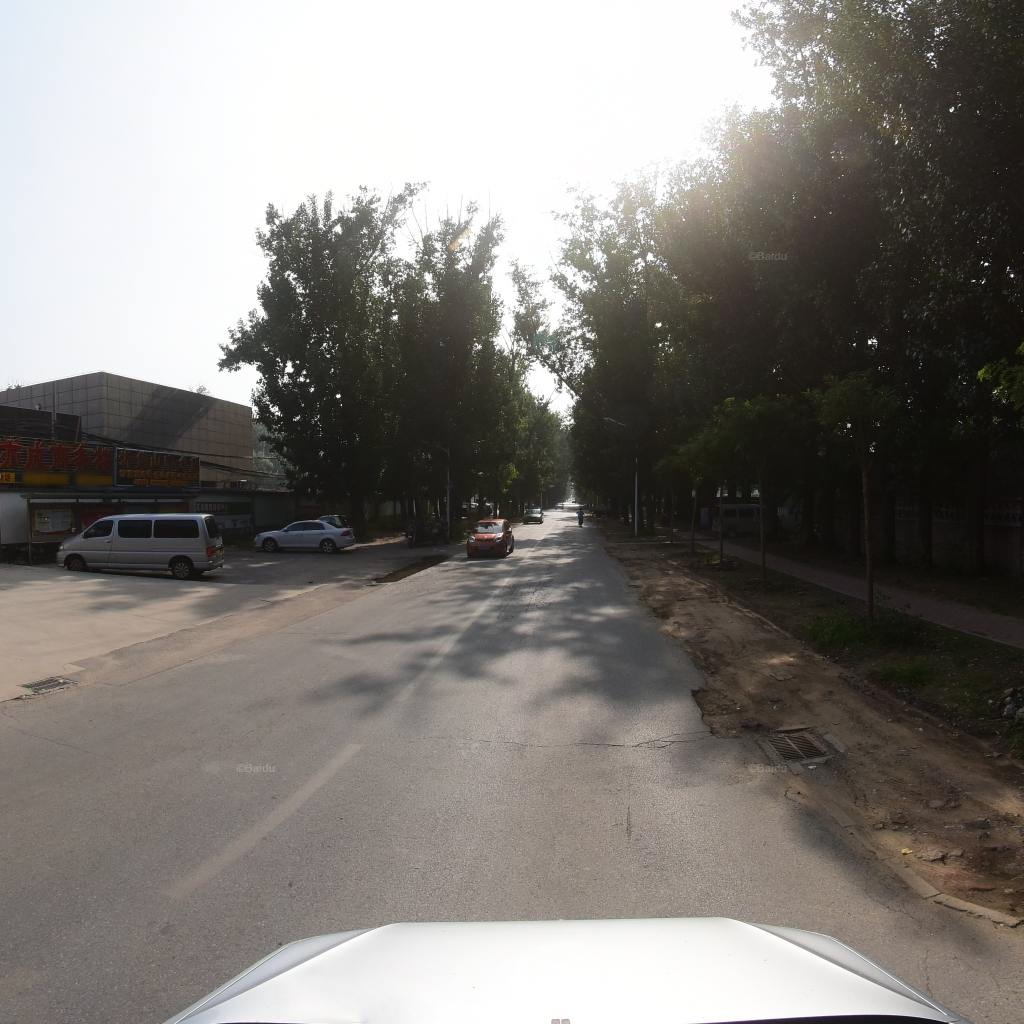
Region: Fengtai
Road damage annotations: alligator crack, transverse crack, transverse crack